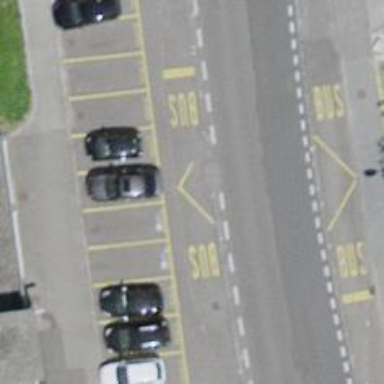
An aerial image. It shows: Bus stop with platform for public transport.